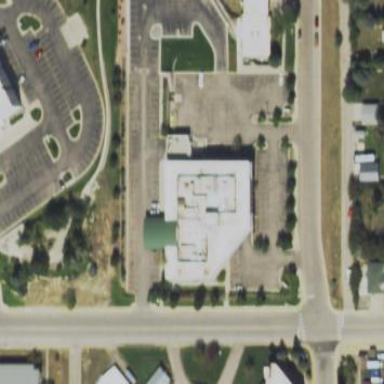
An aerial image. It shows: Healthcare center with flat roof.